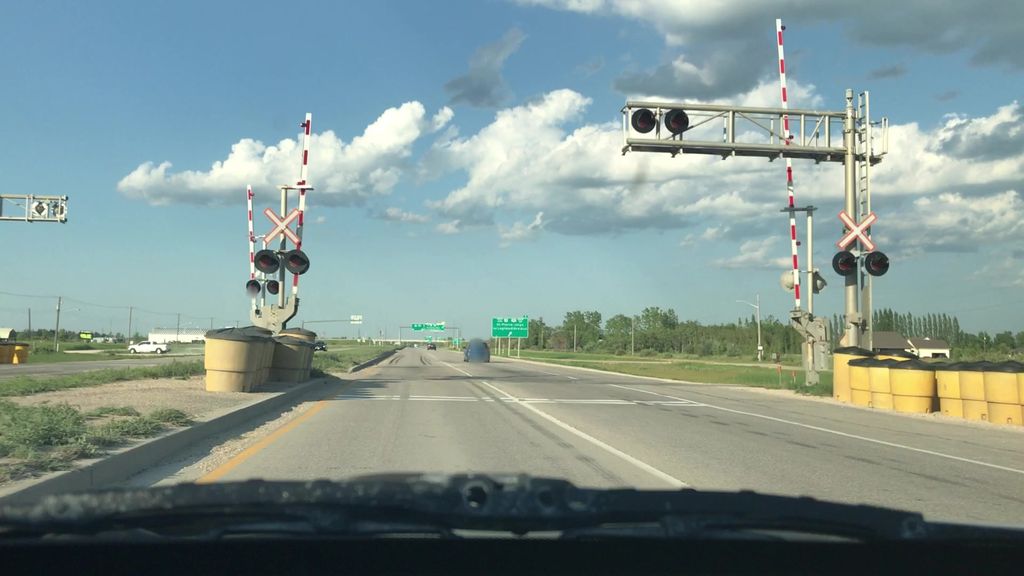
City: winnipeg